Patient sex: M
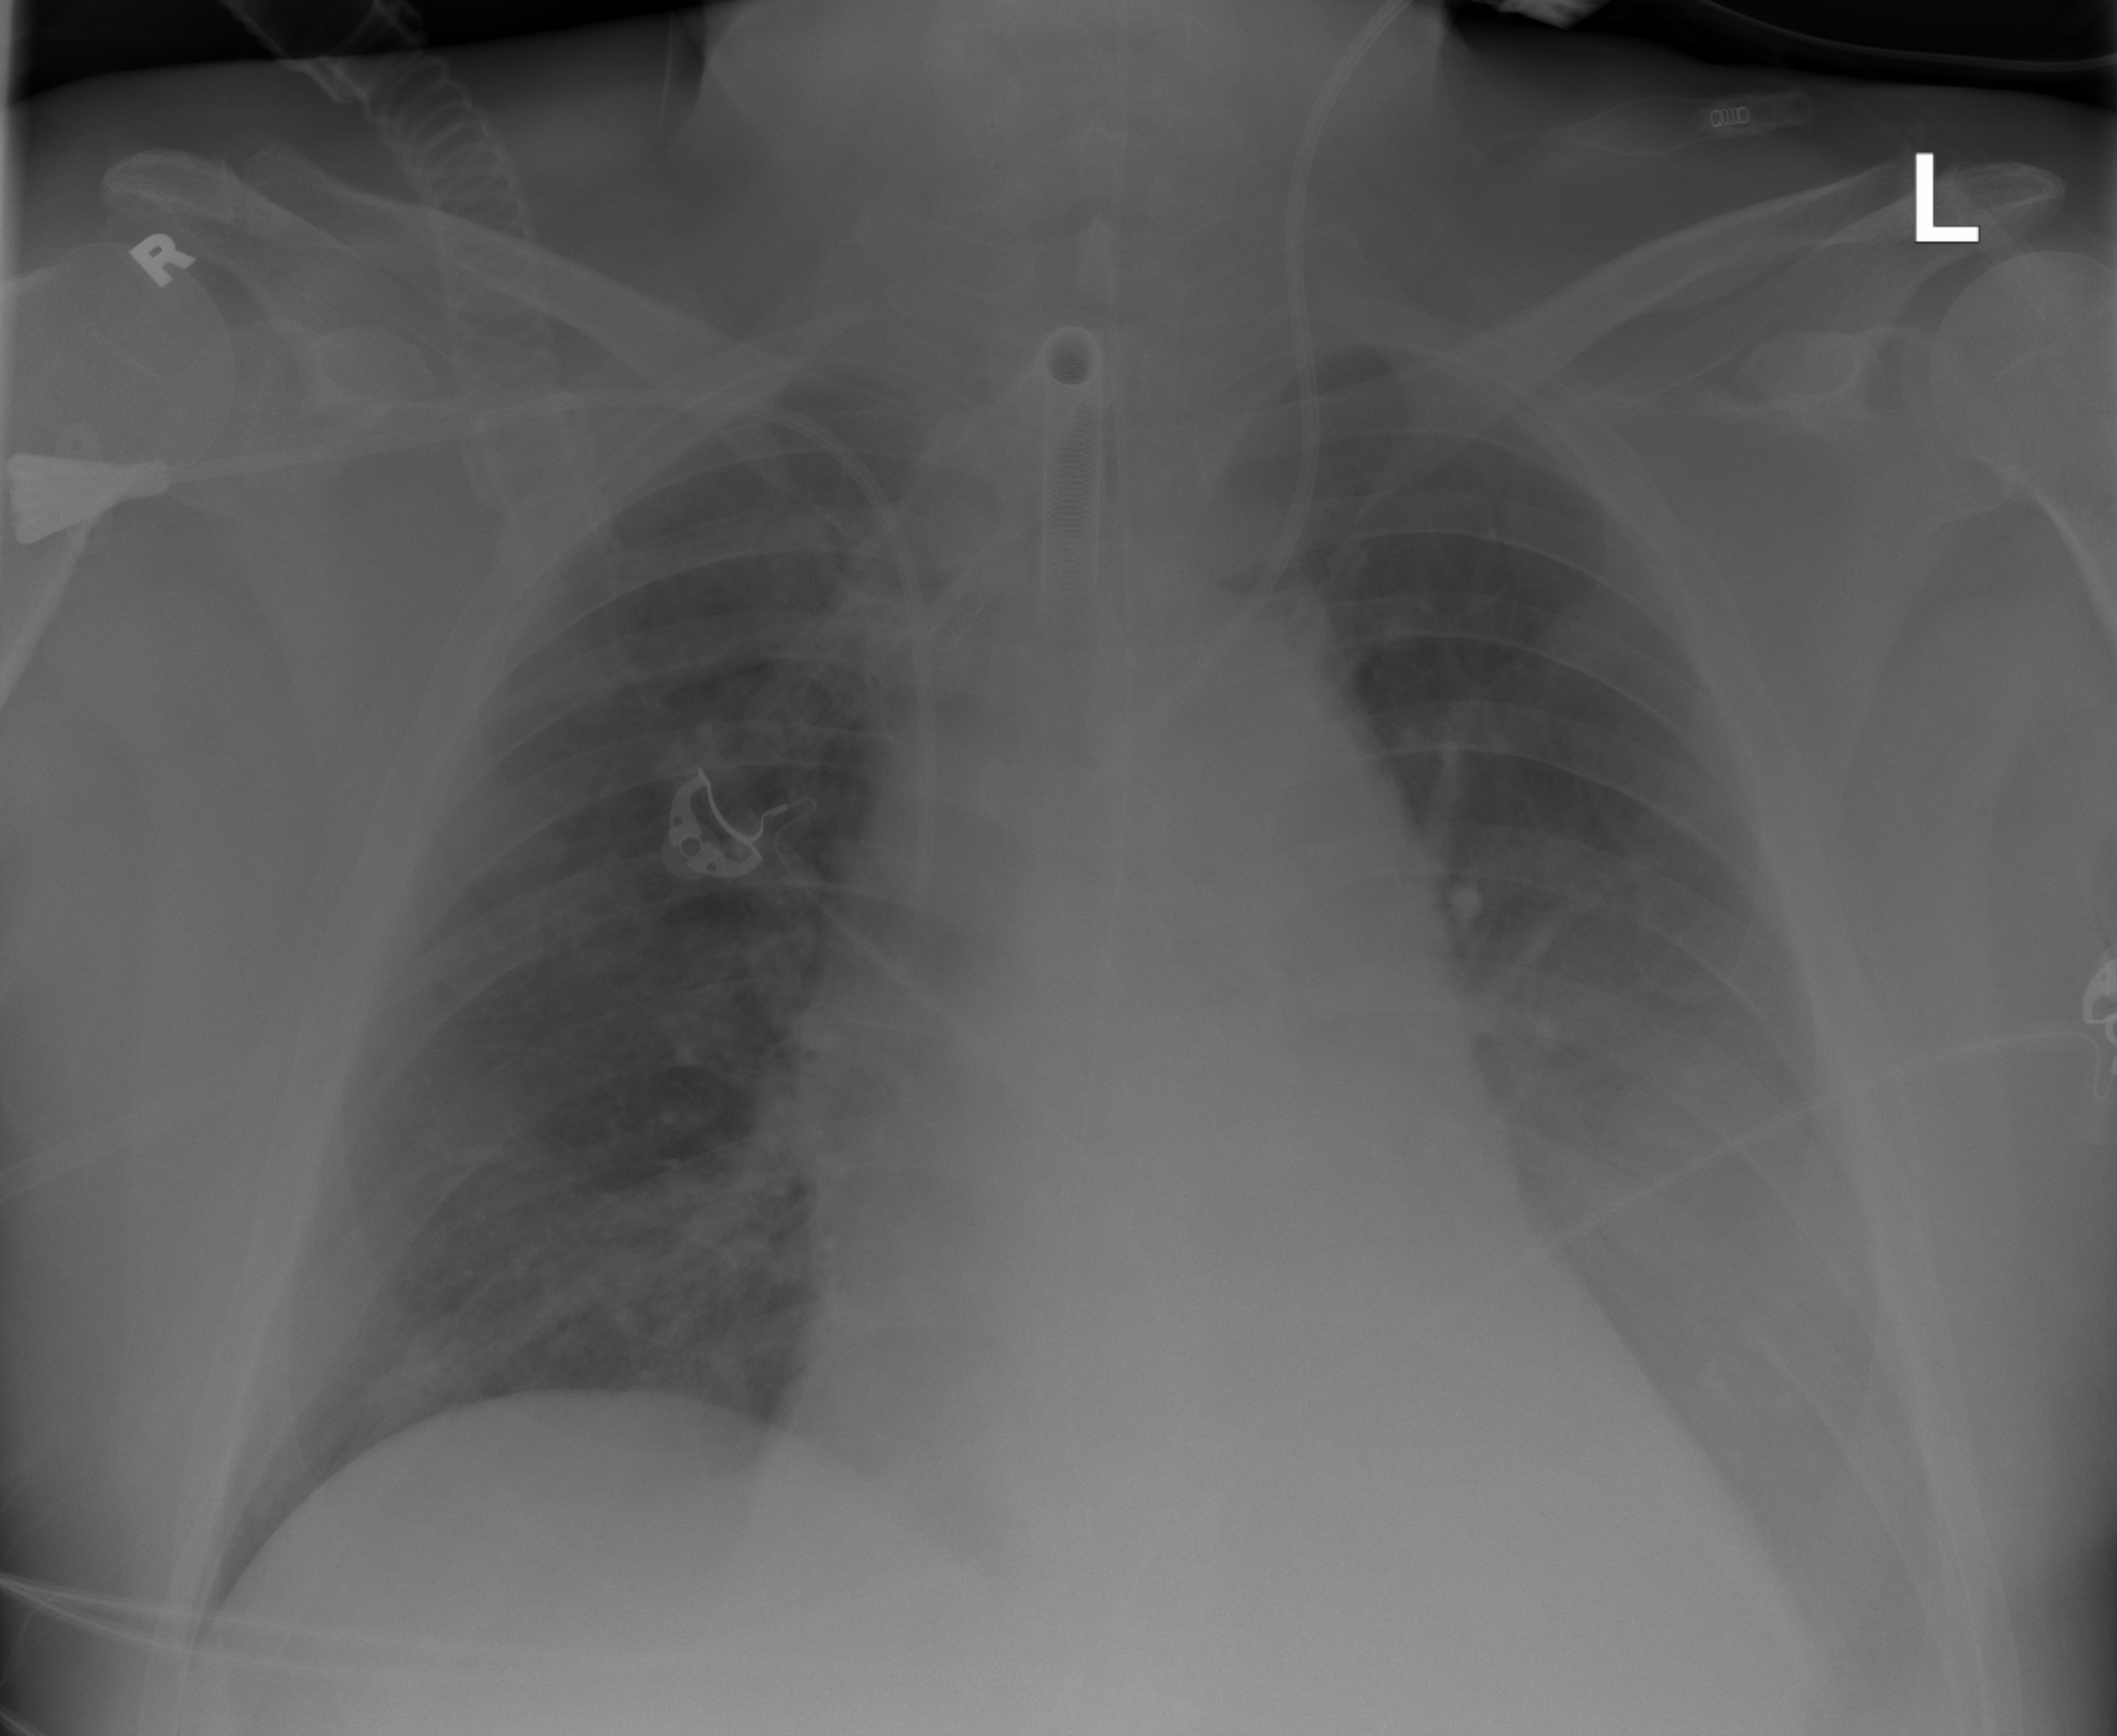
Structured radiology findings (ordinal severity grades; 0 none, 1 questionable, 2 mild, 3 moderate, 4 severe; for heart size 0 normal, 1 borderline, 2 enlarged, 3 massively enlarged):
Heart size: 2
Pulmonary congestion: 0
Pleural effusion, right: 0
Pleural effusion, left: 2
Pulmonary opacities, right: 0
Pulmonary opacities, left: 0
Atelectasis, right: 0
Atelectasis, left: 0